Question: There's a lot of contradictory information on the web, regarding this subject. Thanks to @John, I managed to work out that the closures (as used below) aren't the cause of memory leaks, and that -even in IE8- they're not that common as people claim. In fact there was only 1 leak that occurred in my code, which proved not that difficult to fix.
From now on, my answer to this question will be:
'window.onload''window.onbeforeunload'
---
I'm completly lost now... After some time digging through articles and tuts both old and new, I'm left with at least one humongous contradiction. While one of JavaScript Guru's (Douglas Crockford) says:
> Since IE is unable to do its job and reclaim the cycles, it falls on us to do it. If we explicitly break the cycles, then IE will be able to reclaim the memory. According to Microsoft, closures are the cause of memory leaks. This is of course deeply wrong, but it leads to Microsoft giving very bad advice to programmers on how to cope with Microsoft's bugs. It turns out that it is easy to break the cycles on the DOM side. It is virtually impossible to break them on the JScript side.
And as @freakish pointed out that my snippets below are similar to jQuery's internal workings I felt pretty secure about my solution not causing memory leaks. At the same time I found <URL>, where the section 'Circular References with Closures' was of particular interest to me. The figure below is pretty much a schematic representation of how my code works, isn't it:

The only difference being that I have the common sense of not attaching my event listeners to the elements themselves. All the same is quite unequivocal: closures are not the source of mem-leaks in IE. This contradiction leaves me clueless as to who's right.
I've also found out that the leak issue isn't completely solved in IE9 either (can't find the link ATM).
: I've also come to learn that IE manages the DOM outside the JScript engine, which puts me in a spot of bother when I change the children of a '<select>' element, based on an ajax request:
'''
function changeSeason(e)
{
var xhr,sendVal,targetID;
e = e || window.event;//(IE...
targetID = this.id.replace(/commonSourceFragment/,'commonTargetFragment');//fooHomeSelect -> barHomeSelect
sendVal = this.options[this.selectedIndex].innerHTML.trim().substring(0,1);
xhr = prepareAjax(false,(function(t)
{
return function()
{
reusableCallback.apply(this,[t]);
}
})(document.getElementById(targetID)),'/index/ajax');
xhr({data:{newSelect:sendVal}});
}
function reusableCallback(elem)
{
if (this.readyState === 4 && this.status === 200)
{
var data = JSON.parse(this.responseText);
elem.innerHTML = '<option>' + data.theArray.join('</option><option>') + '</option>';
}
}
'''
If IE really does manage the DOM as though the JScript engine weren't there, what are the odds that the option elements aren't deallocated using this code? I've deliberately added this snippet as an example, because in this case I'm passing variables that are part of the closure scope as an argument to a global function. I couldn't find any documentation on this practice, but based on the documentation provided by Miscrosoft, it should break any circular references that might occur, doesn't it?
---
---
: lengthy question... ()
I've written a couple of fairly large JavaScripts to make Ajax calls in my web application. in order to avoid tons of callbacks and events, I'm taking full advantage of event delegation and closures. Now I've written a function that has me wondering as to possible memory leaks. Though I know IE > 8 deals with closures a lot better then its predecessors, it is company policy to support IE 8 all the same.
Below I've provided an example of what I'm on about, <URL>
The code I have in mind is this:
'''
function prepareAjax(callback,method,url)
{
method = method || 'POST';
callback = callback || success;//a default CB, just logs/alerts the response
url = url || getUrl();//makes default url /currentController/ajax
var xhr = createXHRObject();//try{}catch etc...
xhr.open(method,url,true);
xhr.setRequestMethod('X-Requested-with','XMLHttpRequest');
xhr.setRequestHeader('Content-type','application/x-www-form-urlencoded');
xhr.setRequestHeader('Accept','*/*');
xhr.onreadystatechange = function()
{
callback.apply(xhr);
}
return function(data)
{
//do some checks on data before sending: data.hasOwnProperty('user') etc...
xhr.send(data);
}
}
'''
All pretty straight-forward stuff, except for the 'onreadystatechange' callback. I noticed some issues with IE when binding the handler directly: 'xhr.onreadystatechange = callback;', hence the anonymous function. Don't know why, but I found this to be the easiest way to make it work.
As I said, I'm using a lot of event delegation, so you can imagine it may prove useful to have access to the actual element/event that fired the ajax call. So I have some event handlers that look like this:
'''
function handleClick(e)
{
var target,parent,data,i;
e = e || window.event;
target = e.target || e.srcElement;
if (target.tagName.toLowerCase() !== 'input' && target.className !== 'delegateMe')
{
return true;
}
parent = target;
while(parent.tagName.toLowerCase() !== 'tr')
{
parent = parent.parentNode;
}
data = {};
for(i=0;i<parent.cells;i++)
{
data[parent.cells[i].className] = parent.cells[i].innerHTML;
}
//data looks something like {name:'Bar',firstName:'Foo',title:'Mr.'}
i = prepareAjax((function(t)
{
return function()
{
if (this.readyState === 4 && this.status === 200)
{
//check responseText and, if ok:
t.setAttribute('disabled','disabled');
}
}
})(target));
i(data);
}
'''
As you can see, the 'onreadystatechange' callback is the return value of a function, that provides the reference to the 'target' element when the callback is called. Thanks to event delegation, I no longer have to worry about events that might be bound to that element, when I decide to remove it from the DOM (which I do sometimes).
To my mind, however, the call object of the callback function might prove too much for IE's JScript engine and its garbage collector:
> Event ==> handler ==> prepareAjax is a pretty normal call sequence, but the callback argument:[anon. func (argument t = target) returns anon. F (has access to t which in turn refs back to target)] ===> passed to a anon callback function, called using .apply method to the xhr object, in turn a variable to the prepareAjax function
I've tested this "construction" in FF and chrome. It works just fine there, but would this kind of callstack of closure upon closure upon closure, on each occasion passing a reference to a DOM element be an issue in IE (especially versions prior to IE9)?
---
No, I'm not going to use jQuery or other libs. I like pure JS, and want to know as much as I can about this seriously underrated language. The code snippets are not actual copy-paste examples, but provide, IMO, a good representation of how I'm using delegation, closures and callbacks throughout my script. So if some syntax isn't quite right, feel free to correct it, but that's not what this question is about, of course.
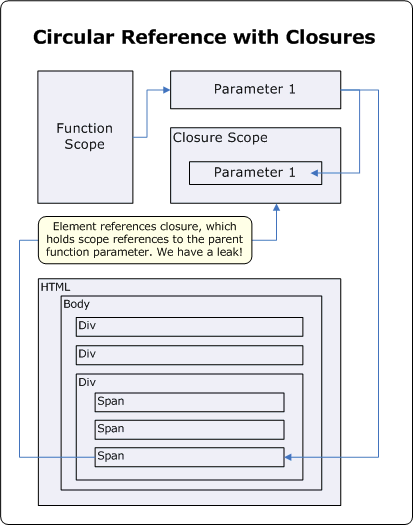
Answer: I used to work with the ex-program manager for JavaScript within Microsoft, on a non-browser EcmaScript (err.. JScr... JavaScript) project. We had some lengthy discussions about closures. In the end, the point is that they are harder to GC, not impossible. I'd have to read DC's discussion of how MS is 'wrong' that closures cause memory leaks -- for in IE's older implementations, closures were certainly problematic, because they were very hard to garbage collect . I find it strange that a Yahoo guy would try to tell the MS architects that a known issue with their code was somewhere else. As much as I appreciate his work, I don't see what basis he had there.
Remember, the article you reference above refers to IE6, as IE7 was still under heavy development at the time of its writing.
As an aside -- thank god, IE6 is dead (don't make my dig up the funeral pictures). Although, don't forget its legacy... I've yet to see anyone make a credible argument that it wasn't the finest browser in the world on day 1 of its release -- the problem was that they won the browser war. And so, in what amounts to one of the larger blunders of their history -- they fired the team afterwards and it sat stagnant for nearly 5 years. The IE team was down to 4 or 5 guys doing bug fixes for years, creating a huge brain drain and falling behind the curve dramatically. By the time they rehired the team and realized where they were, they were years behind because of the added cruft of dealing with a monolothic codebase that nobody really understood anymore. That's my perspective as an internal in the company, but not directly tied to that team.
Remember too, IE never optimized for closures because there was no ProtoypeJS (heck, there was no Rails), and jQuery was barely a glimmer in Resig's head.
At the time of the writing, they were also still targeting machines with 256 megs of RAM, which also hadn't been end-of-life'd.
I thought it only fair to hand you this history lesson, after making me read your entire book of a question.
In the end, my point is that you're referencing material which is hugely dated. Yes, avoid closures in IE6, as they cause memory leaks -- but what didn't in IE6?
In the end, it is a problem that MS has addressed and continues to address. You're going to make some level of closures, that was the case, even back then.
I know that they did heavy work in this area around IE8 (as my unmentionable project used the non-at-the-time standard JavaScript engine), and that work has continued into IE9/10. StatCounter (http://gs.statcounter.com/) suggests that IE7 is down to a 1.5% market share, down from 6% a year ago, and in developing 'new' sites, IE7 becomes less and less relevant. You can also develop for NetScape 2.0, which introduced JavaScript support, but that would be only slightly less silly.
Really... Don't try to over-optimize for the sake of an engine which doesn't exist anymore.